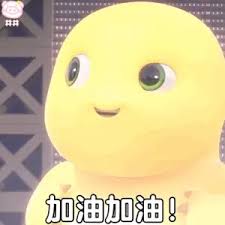
Label: nailong